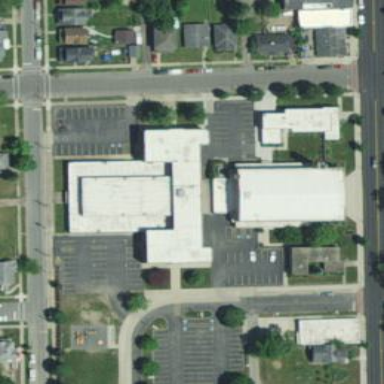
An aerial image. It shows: School building.